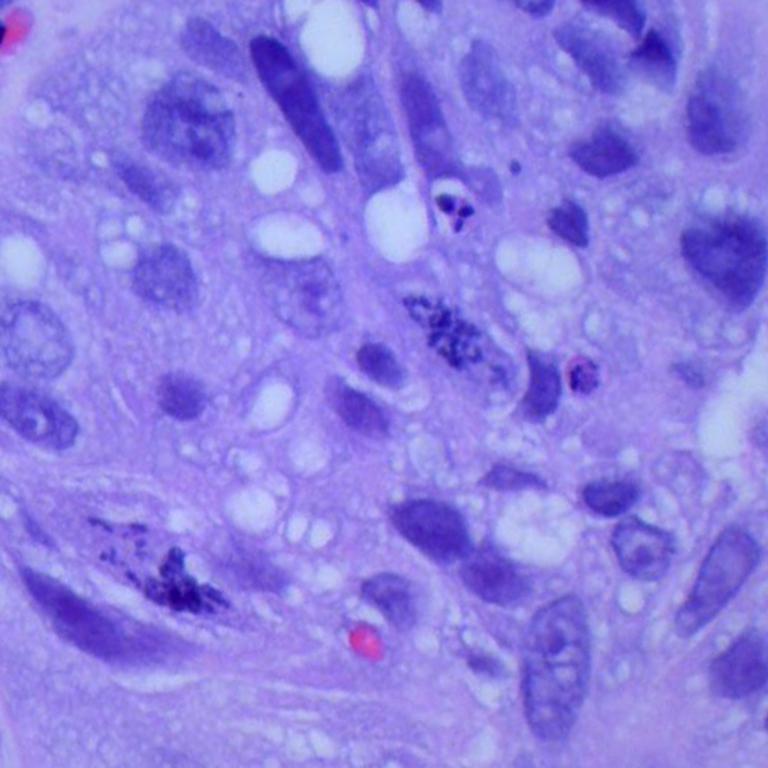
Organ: lung
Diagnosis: squamous carcinomas